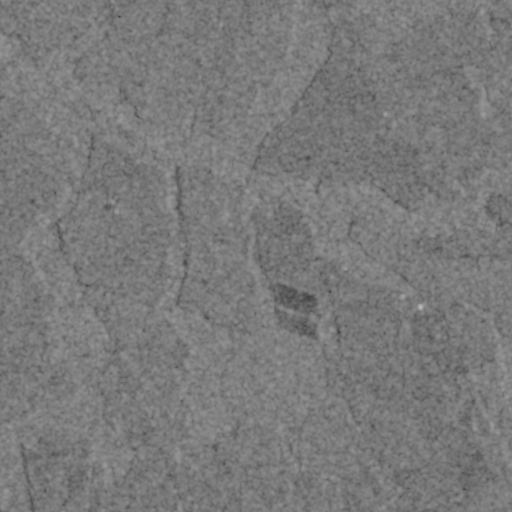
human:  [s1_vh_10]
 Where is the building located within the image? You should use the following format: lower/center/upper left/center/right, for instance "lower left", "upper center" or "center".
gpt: The building is located in the center right of the image.
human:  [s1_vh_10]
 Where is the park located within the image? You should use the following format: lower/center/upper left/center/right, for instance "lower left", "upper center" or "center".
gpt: There is no park in the image.

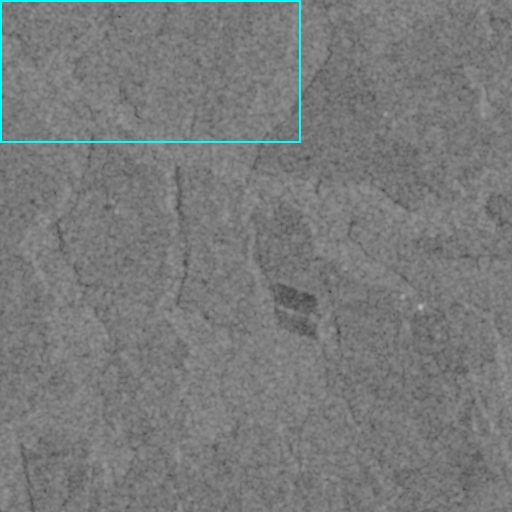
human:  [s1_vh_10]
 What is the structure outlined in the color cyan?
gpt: The structure outlined in cyan is a crop field.
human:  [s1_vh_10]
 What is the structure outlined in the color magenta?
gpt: There is no magenta outline.